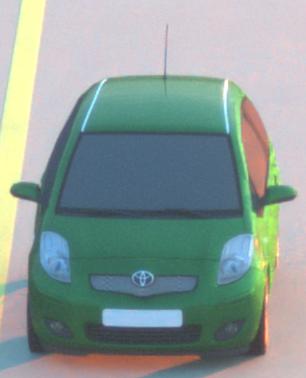
Make: Toyota
Model: Yaris 1.0
Detailed model: Yaris (XP13)
Model produced from: 2011/10
Model produced until: 2014/08
Doors: 3
Color: green
Road condition: dry road
Daytime: sunrise or sunset
Contrast: medium contrast